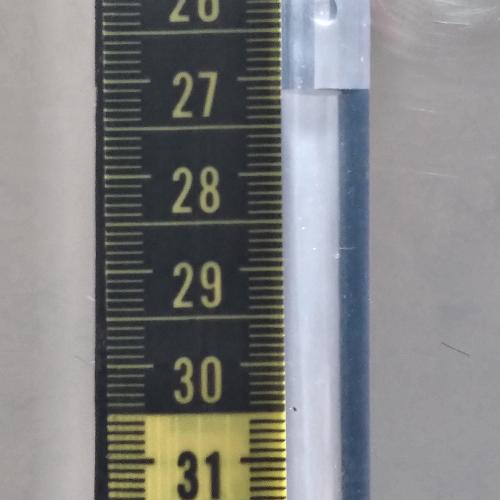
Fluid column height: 27.1 cm